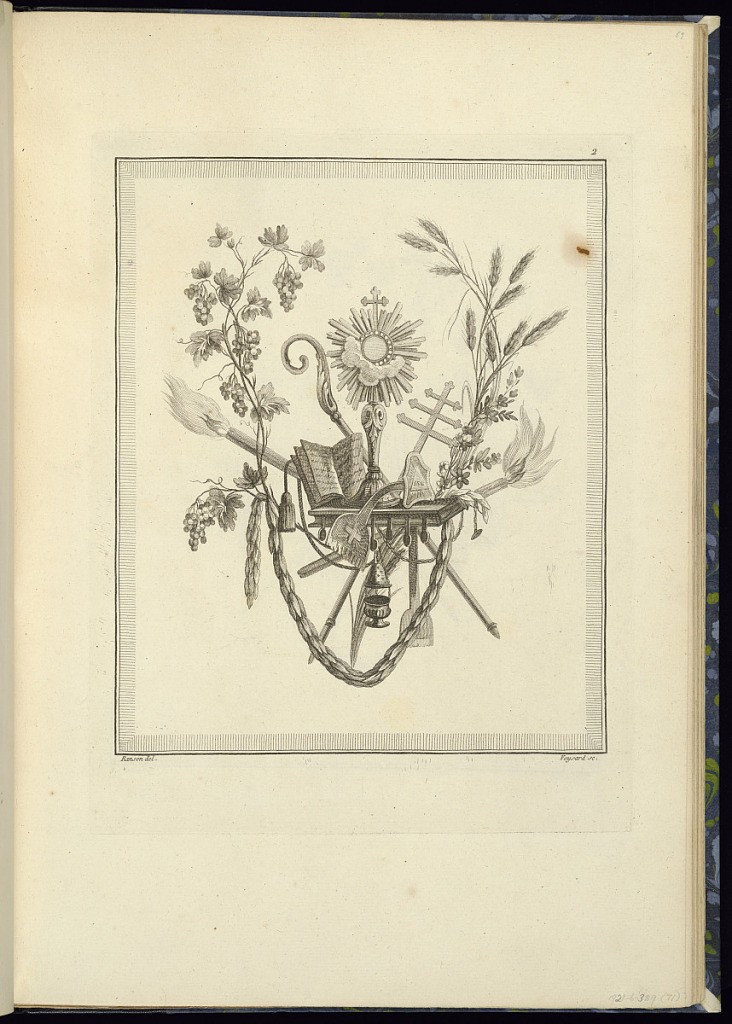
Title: Religious Trophy Design
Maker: Pierre Ranson, French, 1736–1786
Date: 1778
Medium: Etching on laid paper
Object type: Print
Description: Religious trophy incorporating Christian iconography and liturgical objects, a thurible, a monstrance, flaming torches, cross, books, rope with tassels, vestments, festoon of leaves, foliate branches, and grapes and vine leaves. The plate is numbered and signed.